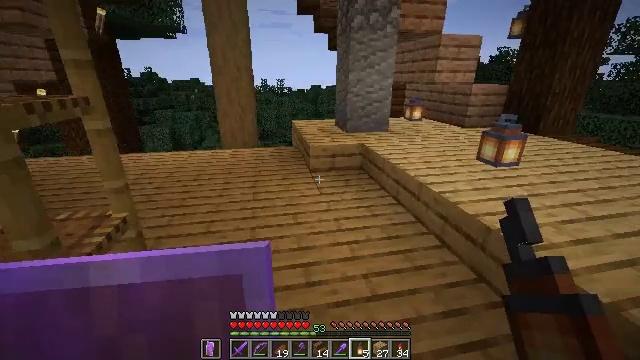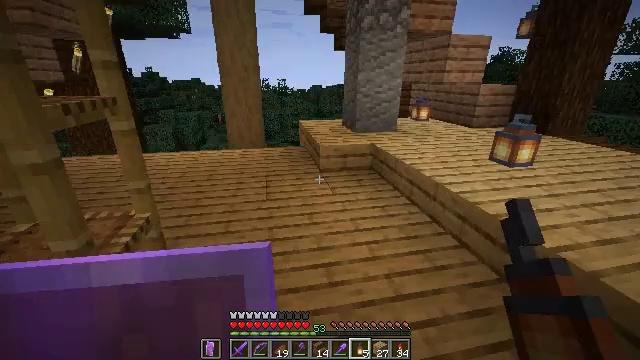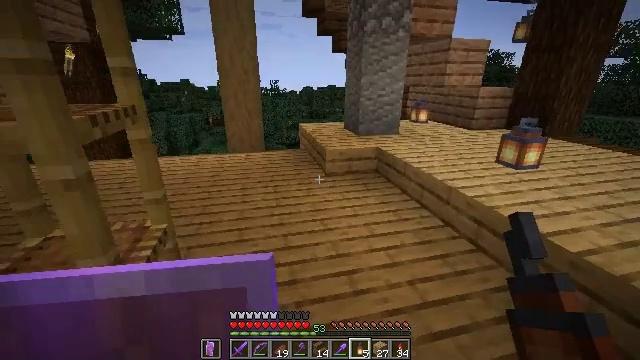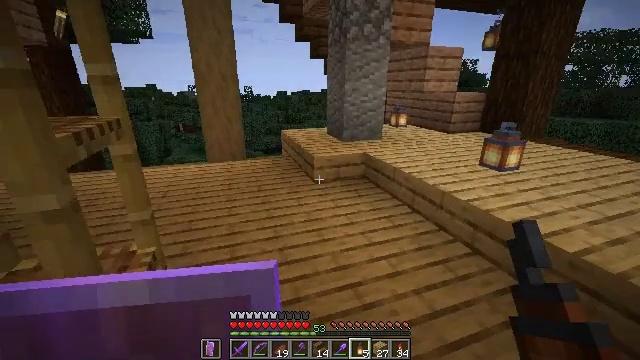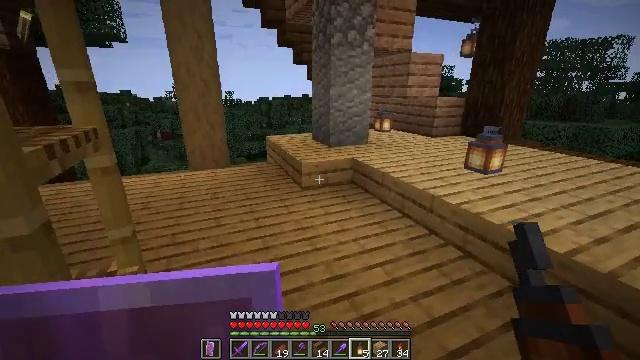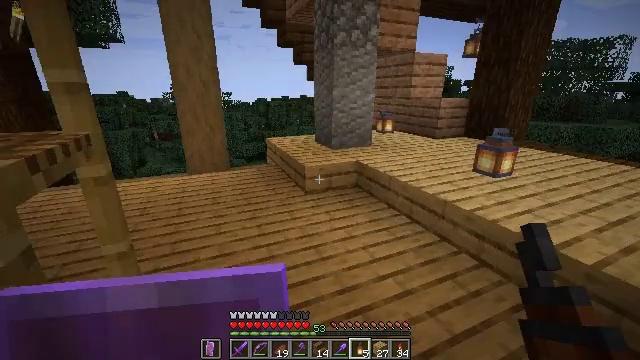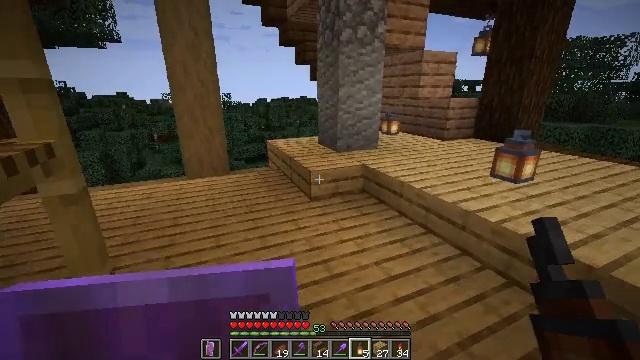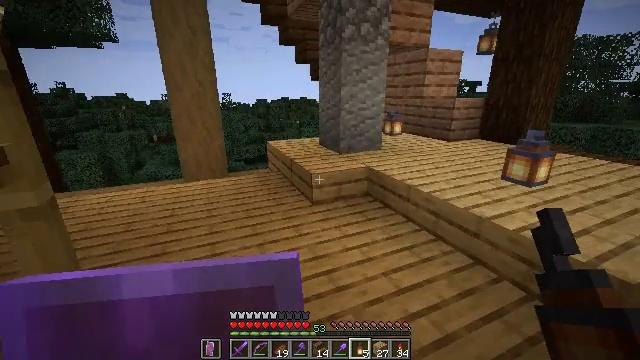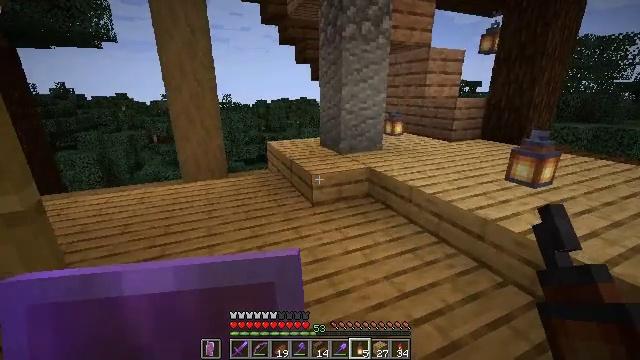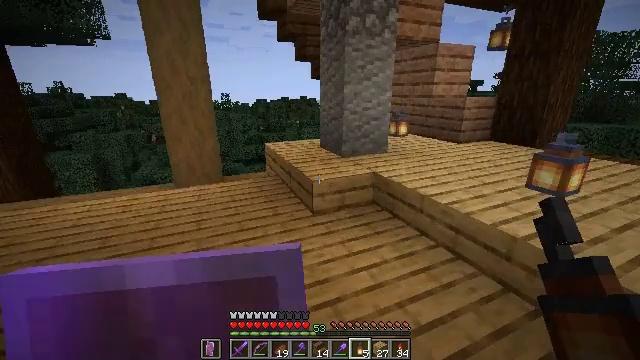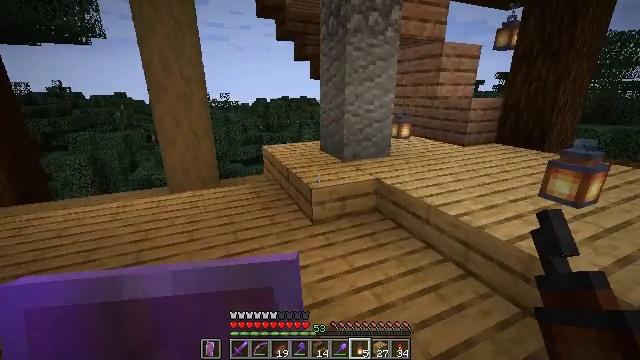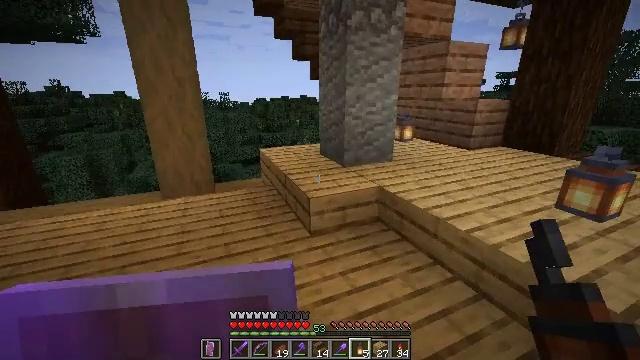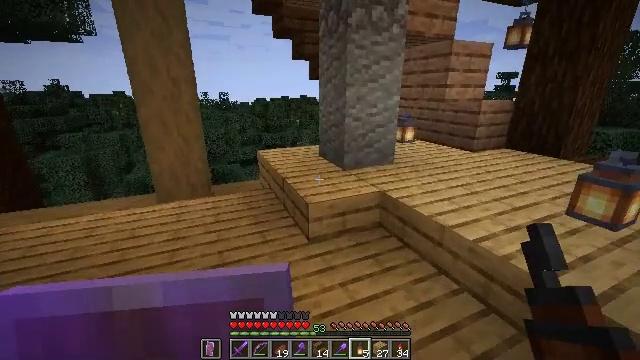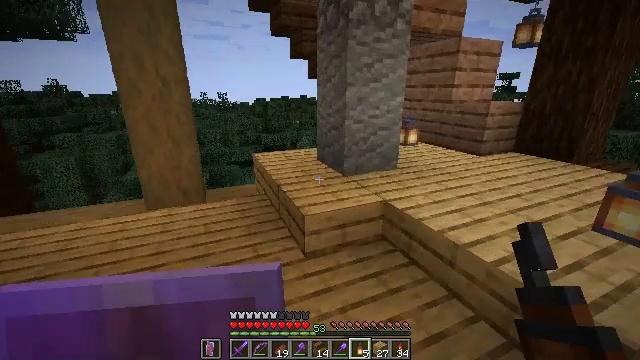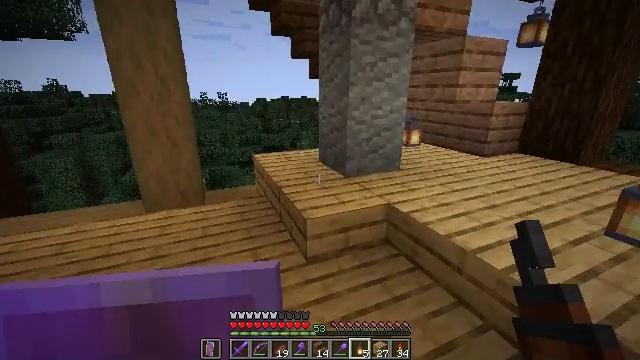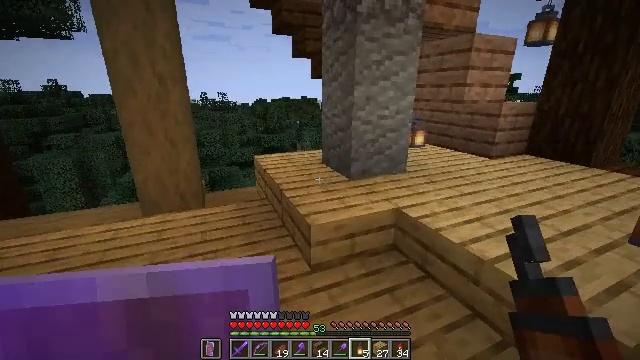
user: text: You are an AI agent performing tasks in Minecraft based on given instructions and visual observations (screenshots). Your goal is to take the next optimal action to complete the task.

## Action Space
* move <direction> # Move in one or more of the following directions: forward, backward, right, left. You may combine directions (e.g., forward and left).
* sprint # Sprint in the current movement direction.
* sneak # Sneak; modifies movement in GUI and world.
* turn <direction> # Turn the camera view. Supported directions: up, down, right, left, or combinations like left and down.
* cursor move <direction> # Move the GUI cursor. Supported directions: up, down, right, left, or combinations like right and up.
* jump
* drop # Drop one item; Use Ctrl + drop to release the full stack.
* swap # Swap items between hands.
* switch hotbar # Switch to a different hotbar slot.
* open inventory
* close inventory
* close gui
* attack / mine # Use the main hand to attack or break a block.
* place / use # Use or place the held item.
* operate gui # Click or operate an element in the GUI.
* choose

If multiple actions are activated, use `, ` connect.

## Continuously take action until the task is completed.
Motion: motion action
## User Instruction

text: Mine block crafting table.
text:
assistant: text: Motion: move left
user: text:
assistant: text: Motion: move forward and move left, turn right
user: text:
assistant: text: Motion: move forward and move left, turn right and up
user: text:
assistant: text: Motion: move forward, turn right and up
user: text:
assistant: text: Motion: move forward
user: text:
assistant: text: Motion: move forward
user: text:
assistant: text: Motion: move forward
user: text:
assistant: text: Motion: move forward
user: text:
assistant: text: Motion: move forward
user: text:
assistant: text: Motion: move forward
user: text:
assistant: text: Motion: move forward
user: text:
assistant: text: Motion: move forward
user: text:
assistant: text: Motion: move forward
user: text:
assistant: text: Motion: move forward and move left
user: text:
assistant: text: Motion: move forward and move left
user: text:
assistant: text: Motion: move left
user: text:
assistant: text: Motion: move left
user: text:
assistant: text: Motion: move left, turn right and up
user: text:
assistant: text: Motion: move left, turn right
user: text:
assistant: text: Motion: move left, turn right
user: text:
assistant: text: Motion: move left, turn right and down
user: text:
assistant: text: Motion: turn right and down
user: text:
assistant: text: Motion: turn right and down
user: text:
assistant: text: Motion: no_op
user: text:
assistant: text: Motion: no_op
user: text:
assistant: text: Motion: no_op
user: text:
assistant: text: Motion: no_op
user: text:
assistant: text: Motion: no_op
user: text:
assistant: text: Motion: no_op
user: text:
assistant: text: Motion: no_op